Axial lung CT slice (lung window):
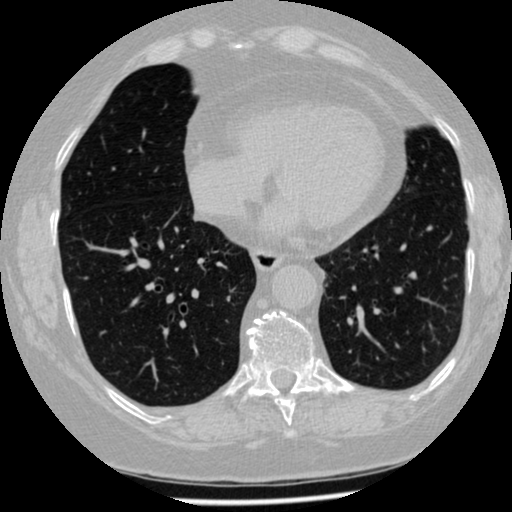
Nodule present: no